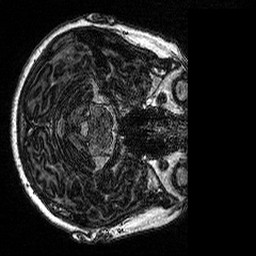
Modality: MP2RAGE
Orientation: axial
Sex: female
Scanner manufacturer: siemens
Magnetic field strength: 3 T
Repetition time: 5 s
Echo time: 0.00292 s